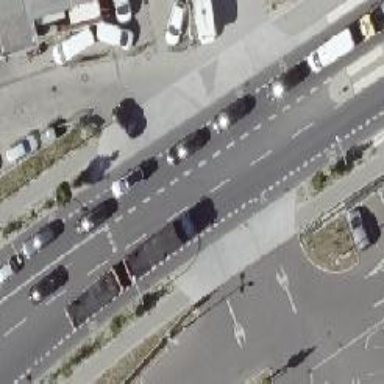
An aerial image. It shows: Secondary road with separate asphalt sidewalks and lanes for cyclists in both directions.